Field crop: maize
Growth stage: 2
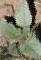
Species: datura